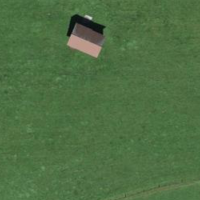
EUNIS habitat code: 24
Species observed at this site:
Gentianella campestris